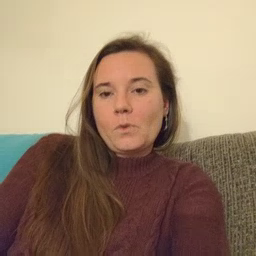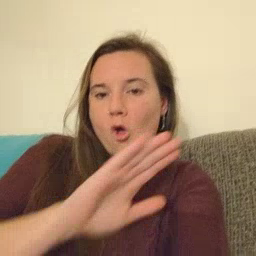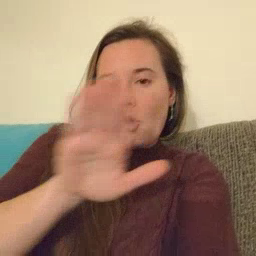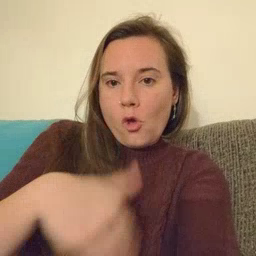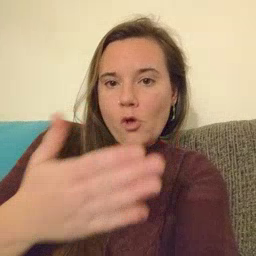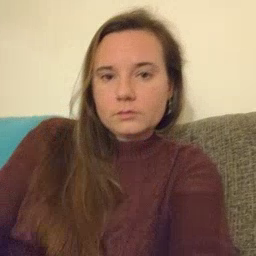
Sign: all